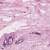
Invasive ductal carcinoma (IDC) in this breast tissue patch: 0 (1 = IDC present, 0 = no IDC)